Field crop: maize
Growth stage: 2
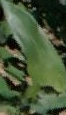
Species: maize